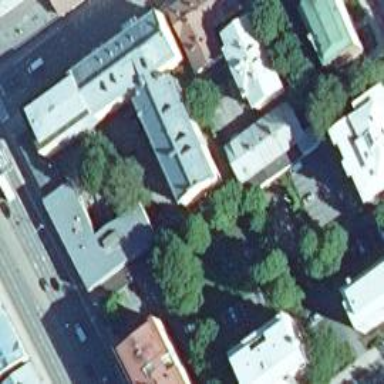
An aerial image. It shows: Residential area on city block.